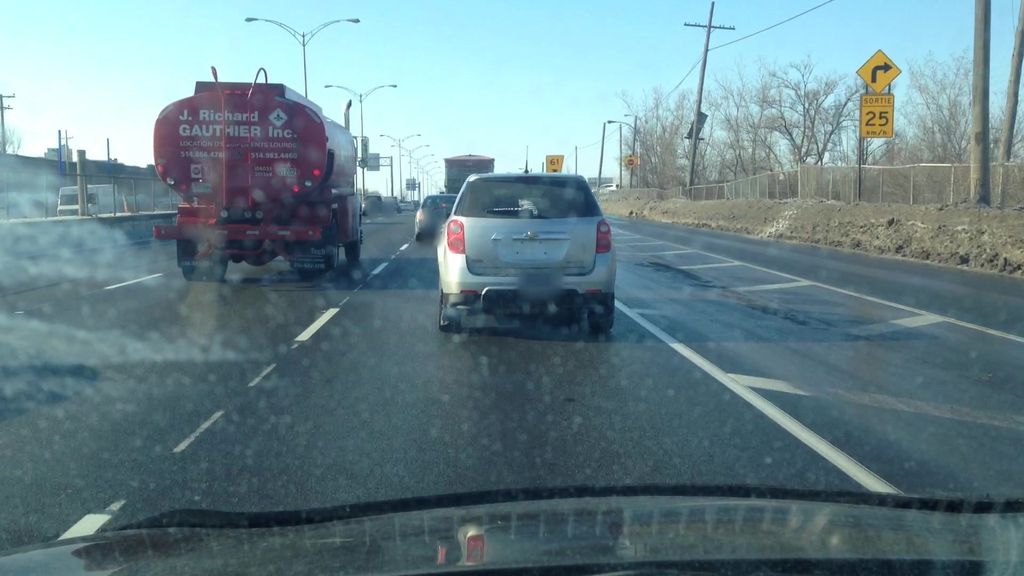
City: montreal